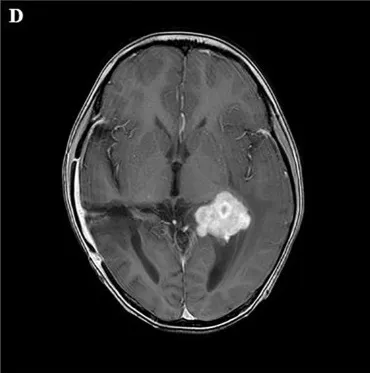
Imaging results in the intracranial lesion tissue. The results of MRI showed the lateral ventricle expansion, with abnormal signal mass shadow (size about 3.3x3.1x3.5cm) in the lateral ventricle. . Horizontal position). MRI, Magnetic resonance imaging.
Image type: radiology (mri)